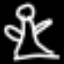
Label: angel